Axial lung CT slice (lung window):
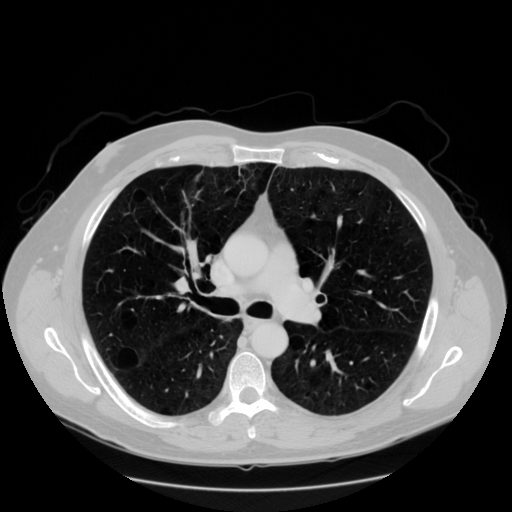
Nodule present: no